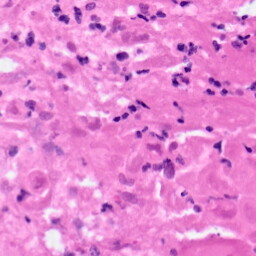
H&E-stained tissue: Pancreatic